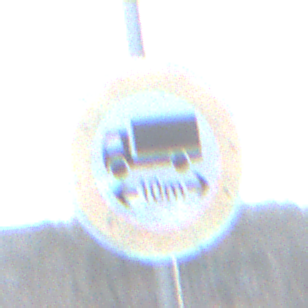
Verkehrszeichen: TatsaechlicheLaenge
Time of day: SunriseSunset
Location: Outdoor (Suburban)
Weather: PartlyCloudy
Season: Winter
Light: Natural